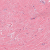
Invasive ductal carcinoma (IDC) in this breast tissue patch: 0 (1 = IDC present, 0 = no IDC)